Question: Why does this not suppress errors?
'''
For i = 1 To Last_row
On Error GoTo errorhandler1
Set wkb = Workbooks.Open(Filename:=l)
'' my code
errorhandler1:
next I
'''
This is what I get:

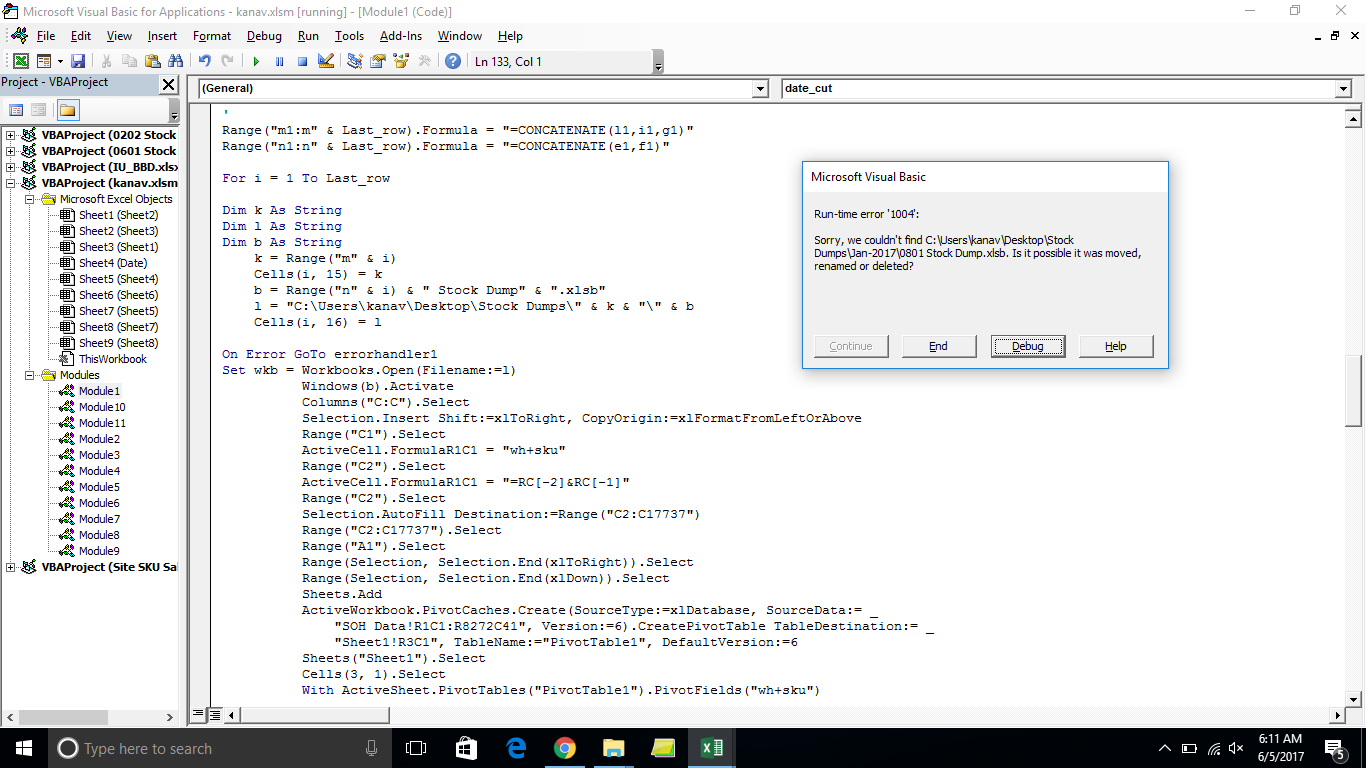
Answer: Before we begin, your code is not set up properly for error handling.
I found that once the 'GoTo errohandler1' had been executed in the first instance, future calls were ignored so that's when the errors were thrown.
You current code is set up to ignore errors when opening workbooks, you can achieve this using 'Resume Next', and then 'GoTo 0' to reset the error handling method.
'''
For i = 1 To Last_row
On Error Resume Next
Set wkb = Workbooks.Open(Filename:=l)
On Error GoTo 0
If Not wkb Is Nothing Then
'' my code
End If
next I
'''
If you want to actually deal with errors -- rather than ignore them, you should do so outside of your loop (strongly encouraged!)
'''
For i = 1 To Last_row
On Error GoTo CleanFail
Set wkb = Workbooks.Open(Filename:=l)
'' my code
next I
Exit Sub
CleanFail:
'deal with error
'''